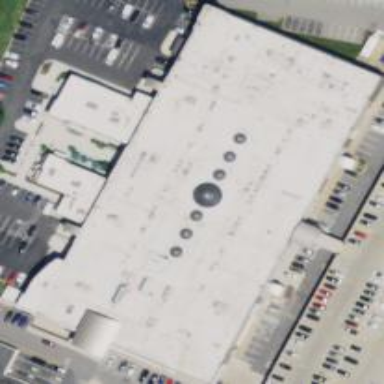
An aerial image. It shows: Mall building.